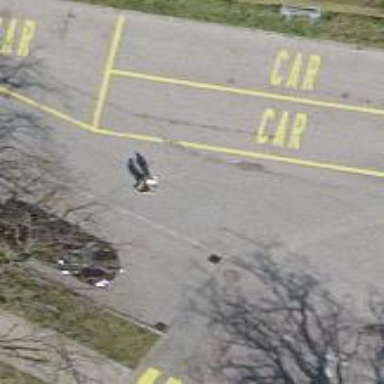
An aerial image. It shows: Parking space designated for buses.